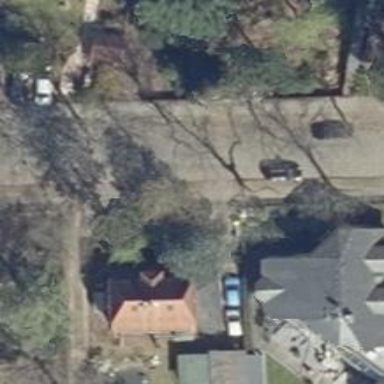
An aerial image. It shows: Residential road.